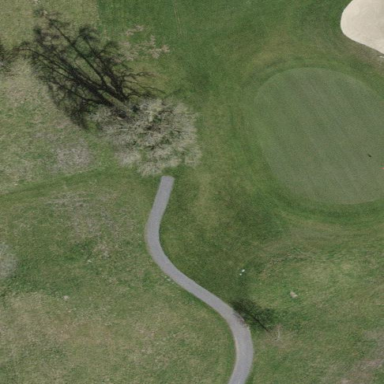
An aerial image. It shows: Picturesque green golfing area with grass land use.